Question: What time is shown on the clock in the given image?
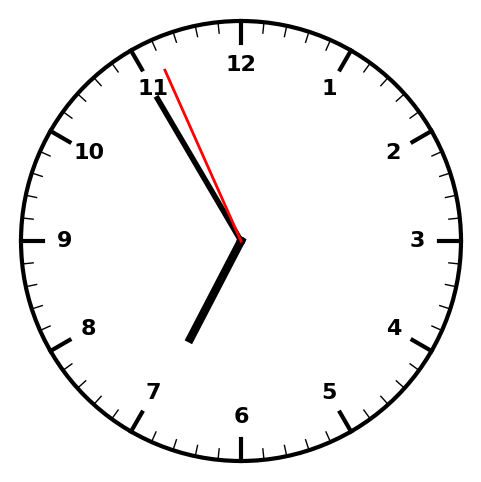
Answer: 06:54:56